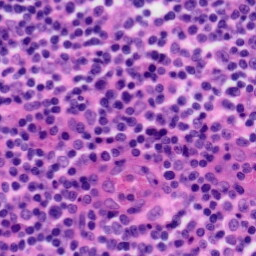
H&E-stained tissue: Tonsil